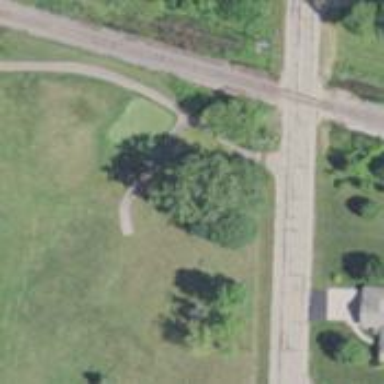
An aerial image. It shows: Path for golf carts.